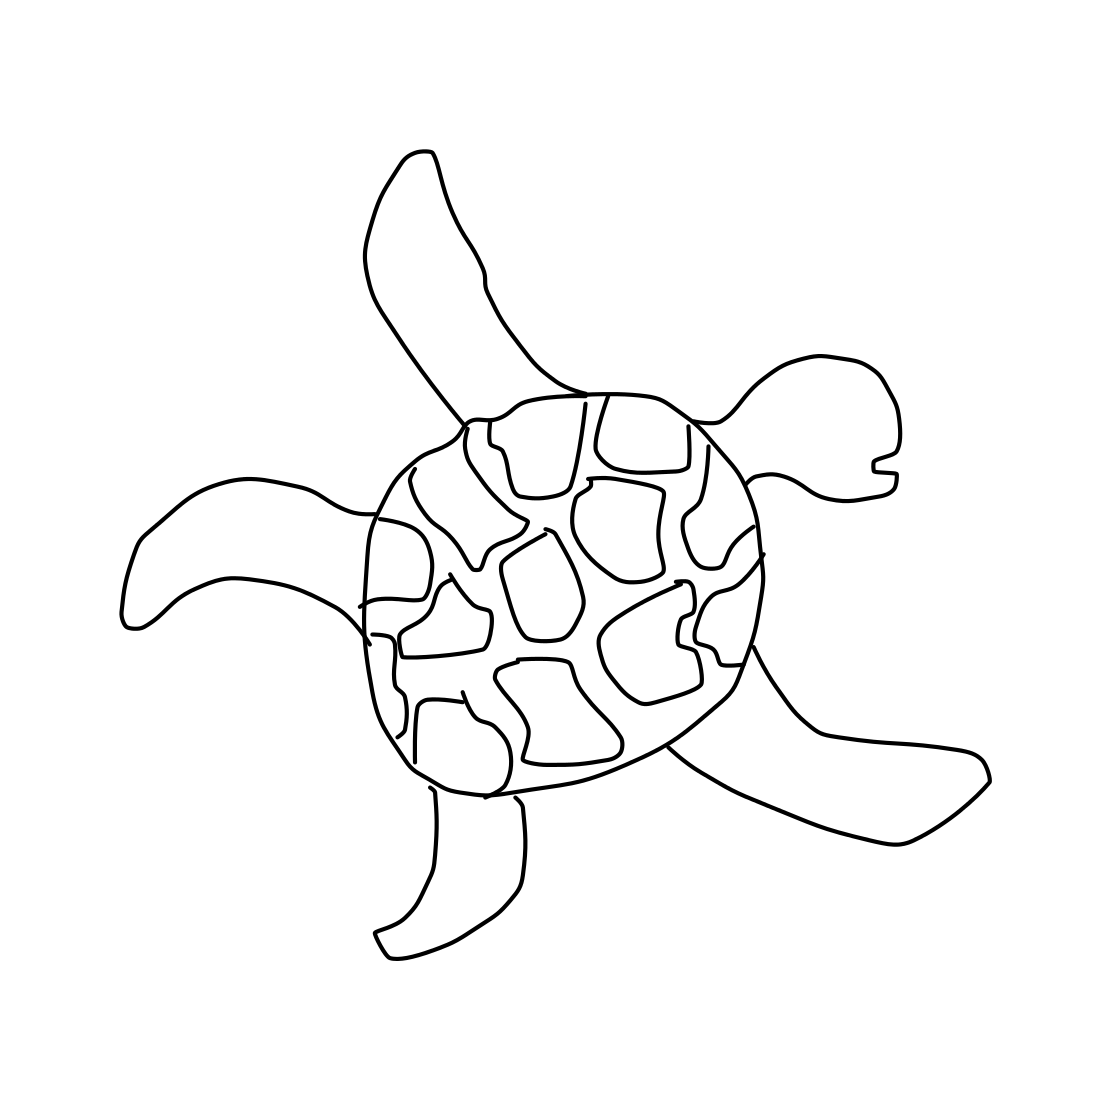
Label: sea turtle